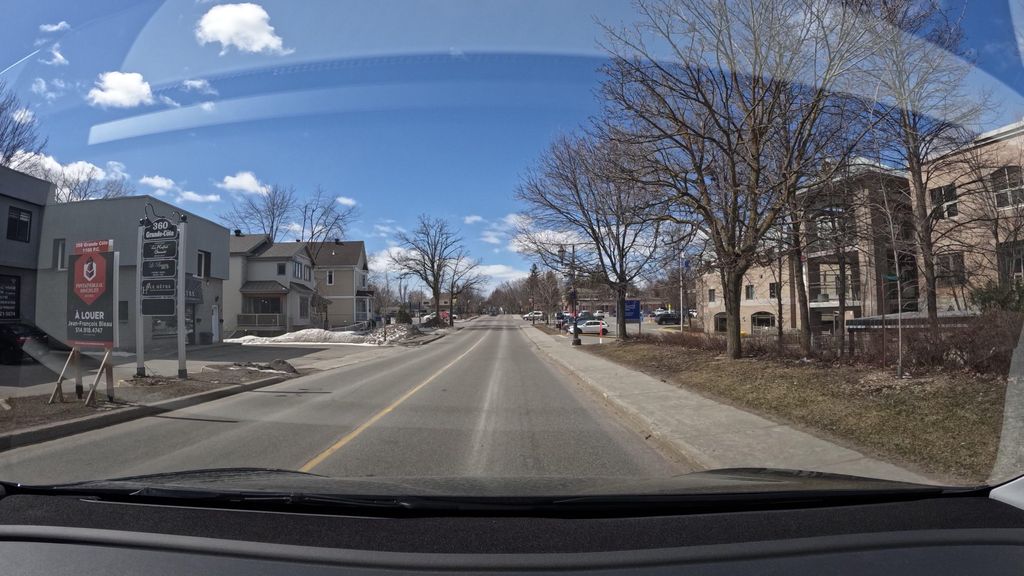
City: montreal